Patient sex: F
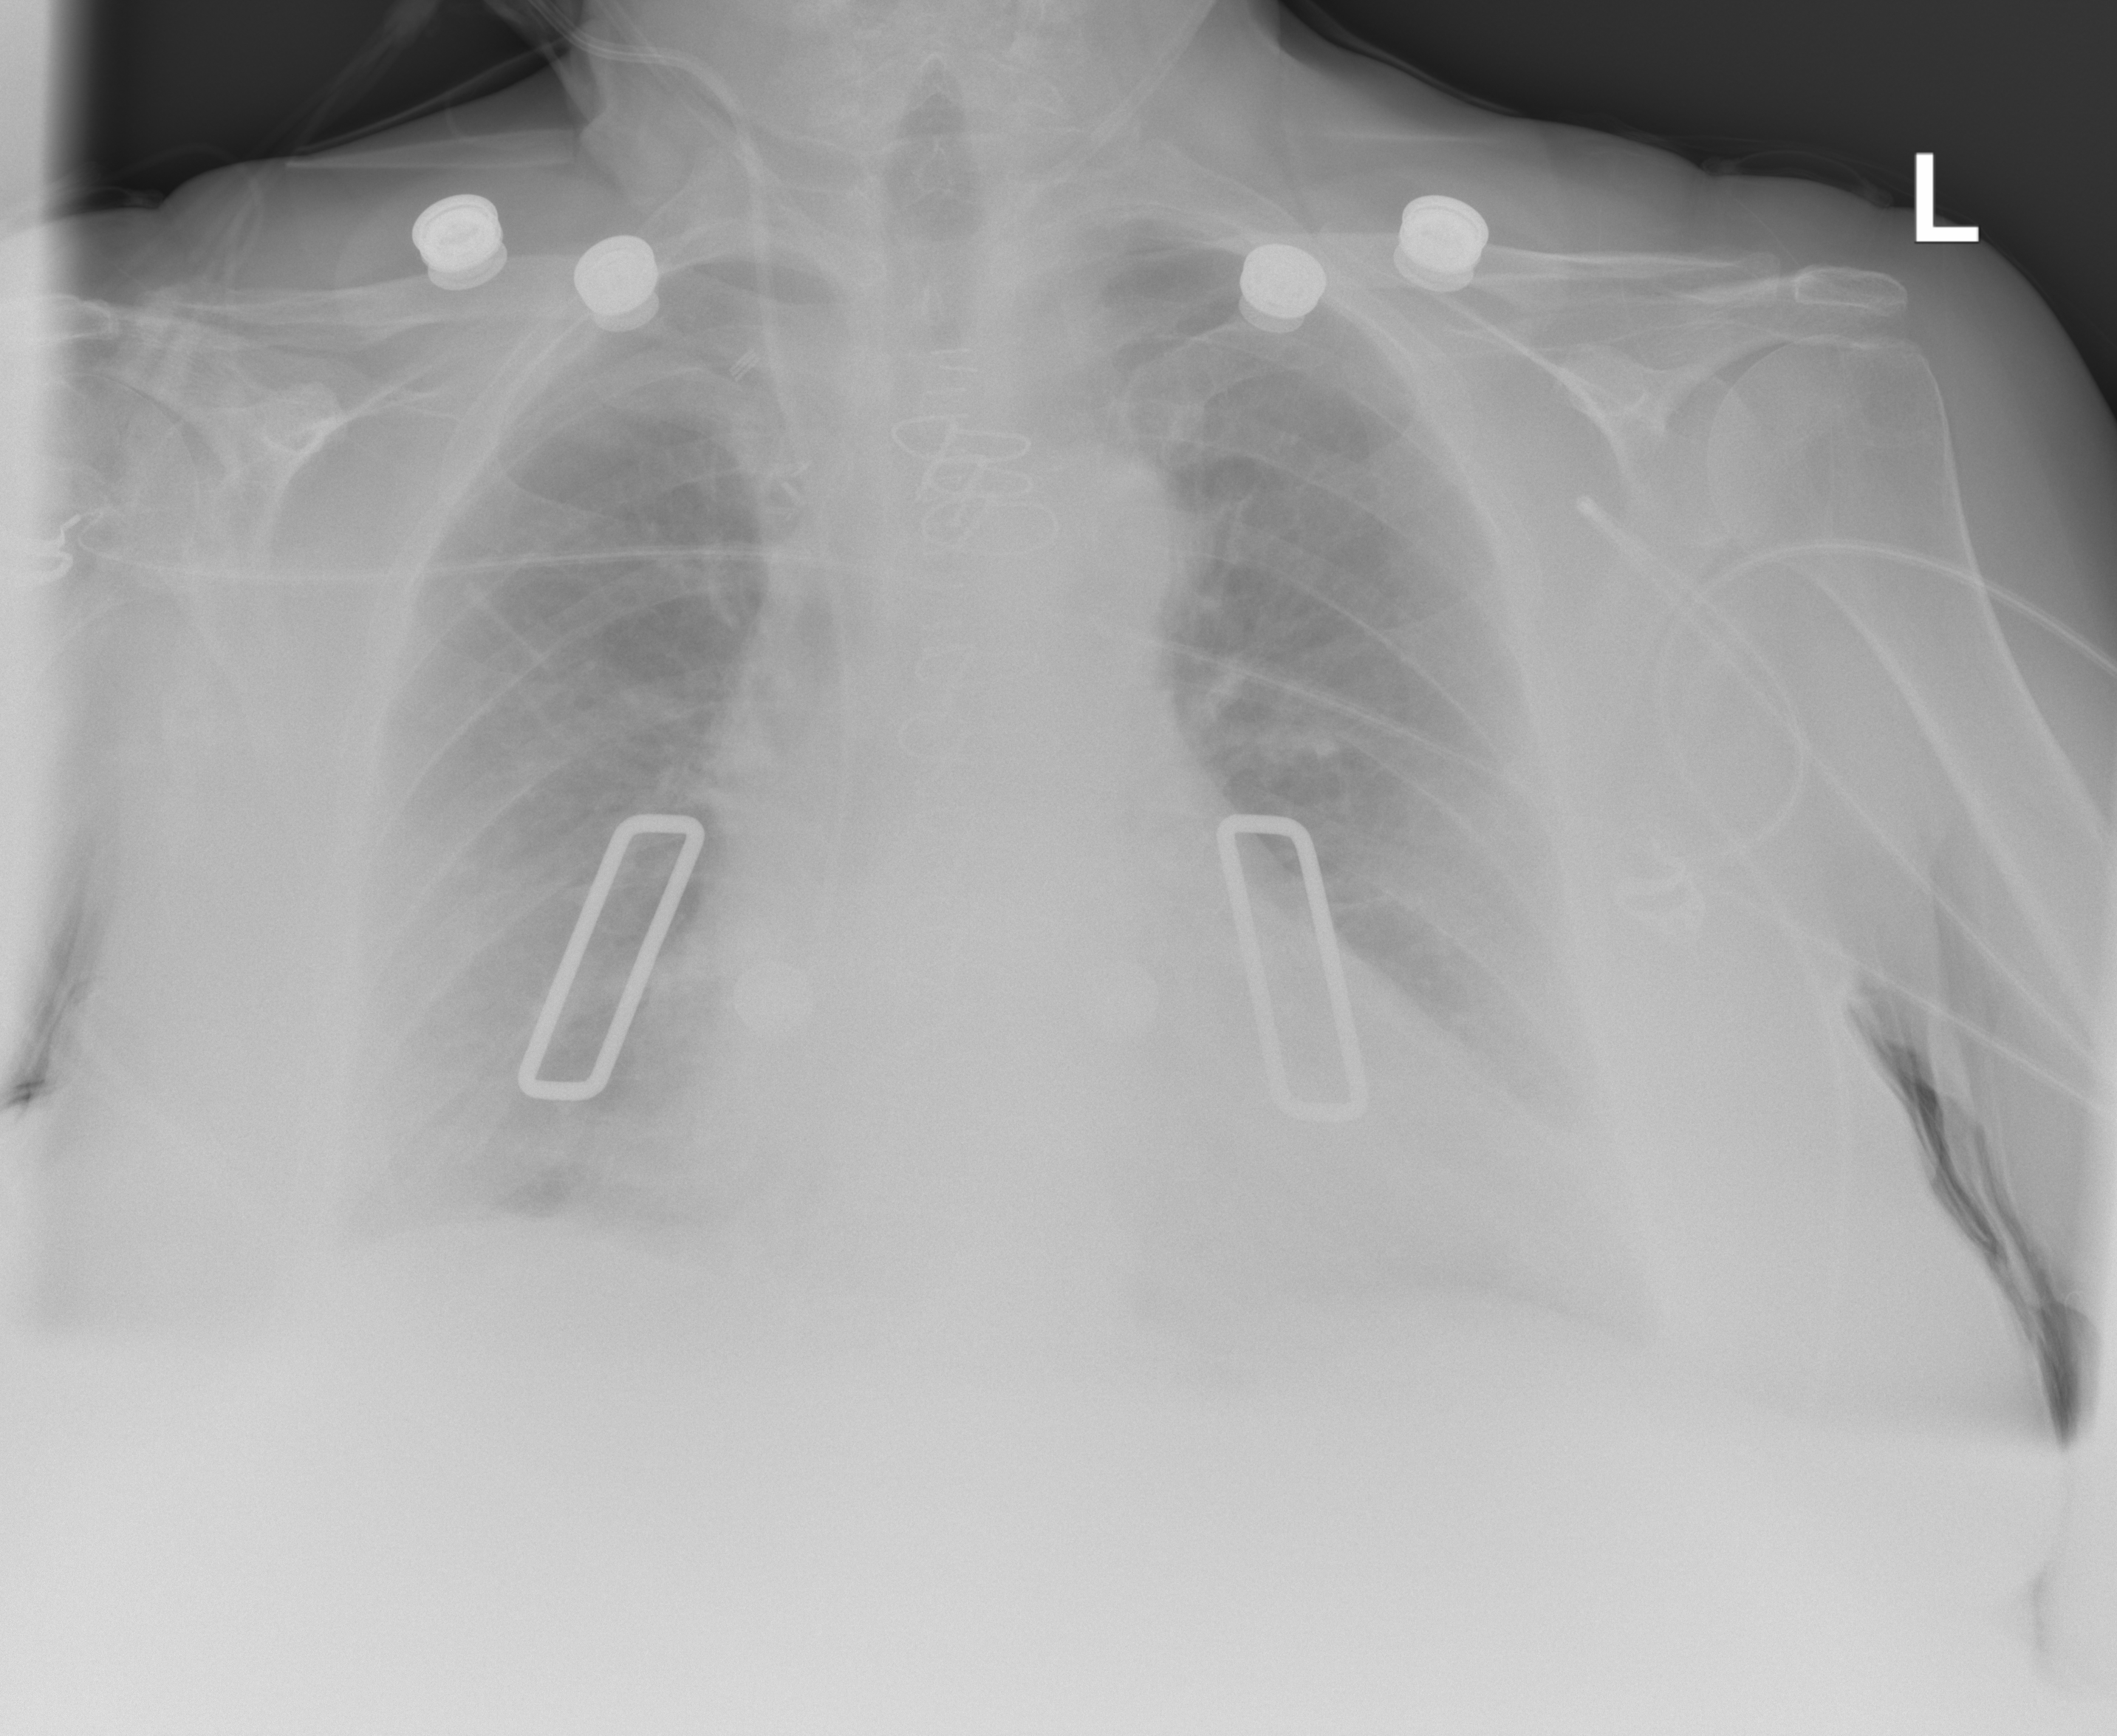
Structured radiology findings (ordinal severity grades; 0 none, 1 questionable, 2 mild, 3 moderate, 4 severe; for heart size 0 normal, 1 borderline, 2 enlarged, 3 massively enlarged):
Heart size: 2
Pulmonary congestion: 2
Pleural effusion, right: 2
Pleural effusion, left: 2
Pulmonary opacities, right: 0
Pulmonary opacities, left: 0
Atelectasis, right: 2
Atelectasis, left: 2